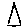
Label: triangle